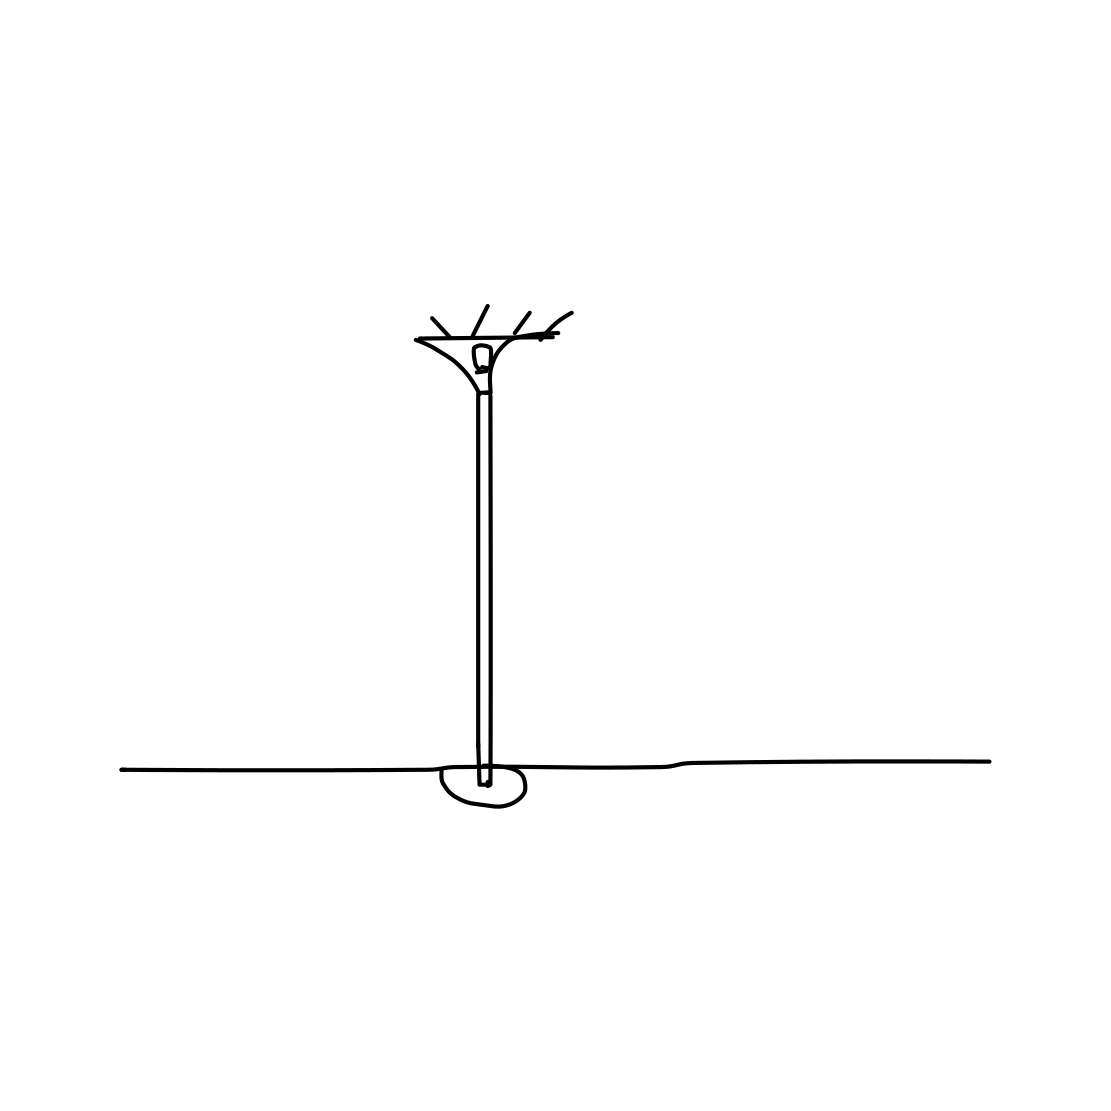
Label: floor lamp